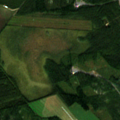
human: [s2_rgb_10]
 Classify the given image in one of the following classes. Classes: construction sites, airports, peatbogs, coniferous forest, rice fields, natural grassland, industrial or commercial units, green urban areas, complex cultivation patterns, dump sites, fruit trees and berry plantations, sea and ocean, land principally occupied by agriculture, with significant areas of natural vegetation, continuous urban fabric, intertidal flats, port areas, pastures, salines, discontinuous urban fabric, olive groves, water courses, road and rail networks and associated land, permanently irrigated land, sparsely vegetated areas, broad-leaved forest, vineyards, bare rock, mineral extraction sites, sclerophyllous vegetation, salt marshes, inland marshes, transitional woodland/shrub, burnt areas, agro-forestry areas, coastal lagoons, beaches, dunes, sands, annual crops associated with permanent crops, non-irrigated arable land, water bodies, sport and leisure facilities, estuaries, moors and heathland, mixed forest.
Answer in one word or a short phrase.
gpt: non-irrigated arable land, coniferous forest, mixed forest, transitional woodland/shrub